Question: I have a datasetwith two variables hours studied and grade. I would like to take some 100 samples of 20 each from this data set and show 100 regression lines along with the original regression line. Any suggestions?
'''
library(ggplot2)
#> Warning: package 'ggplot2' was built under R version 3.6.3
grades = read.csv("https://www.dropbox.com/s/me6wiww943hzddj/grades.csv?dl=1")
qplot(hours, grade, data = grades, geom = "point") + geom_smooth(method = lm)
#> 'geom_smooth()' using formula 'y ~ x'
'''

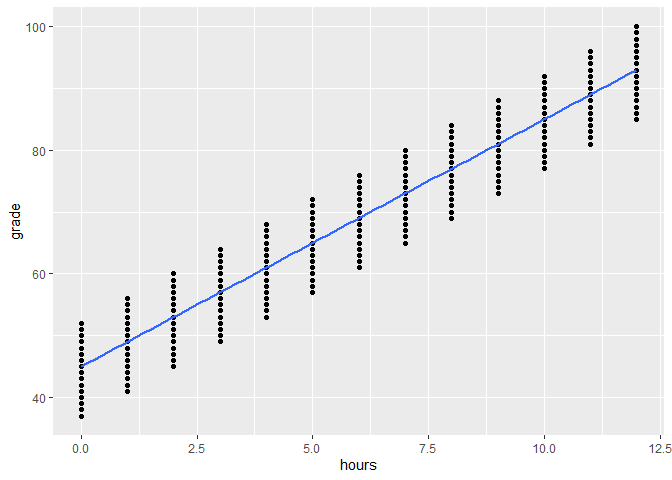
Answer: Using a loop:
'''
n=100
for(i in 1:n){
df = grades[sample(1:nrow(grades), 20),]
g = g + geom_smooth(method = lm, data=df, color="red", size=0.5, alpha = 0)
}
plot(g)
'''
Output:
<URL>
I encourage you to mess with the aesthetics of it, adding a dashed line for example:
<URL>